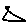
Label: triangle